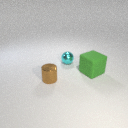
small cyan metal sphere to the right of small brown metal cylinder